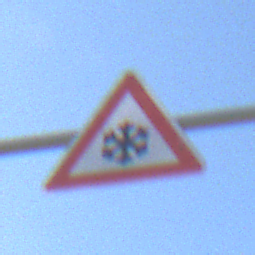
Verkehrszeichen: SchneeOderEisglaette
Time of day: MorningAfternoon
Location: Outdoor (Suburban)
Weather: PartlyCloudy
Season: NotSpecified
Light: Natural